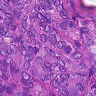
Metastatic tissue present: yes